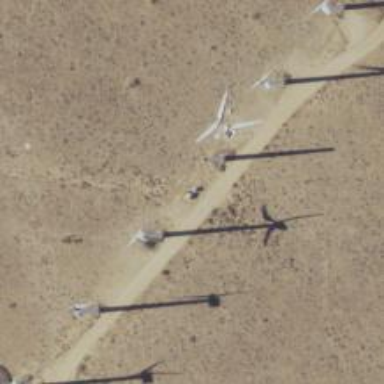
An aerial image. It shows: Wind generator.